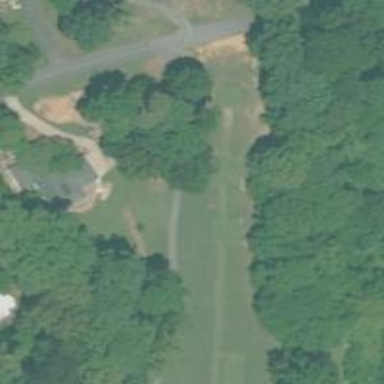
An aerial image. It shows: Pathway for golfing.